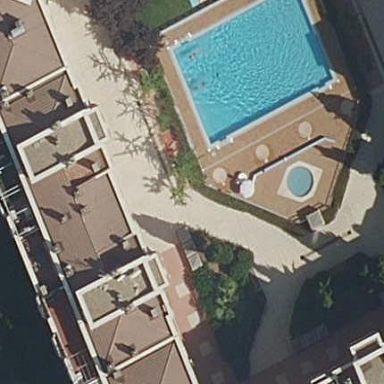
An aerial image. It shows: Swimming pool located in leisure land.